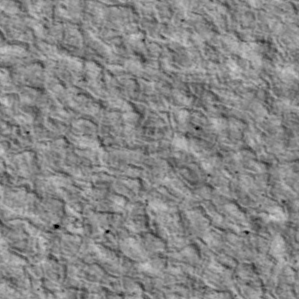
Label: non_frost